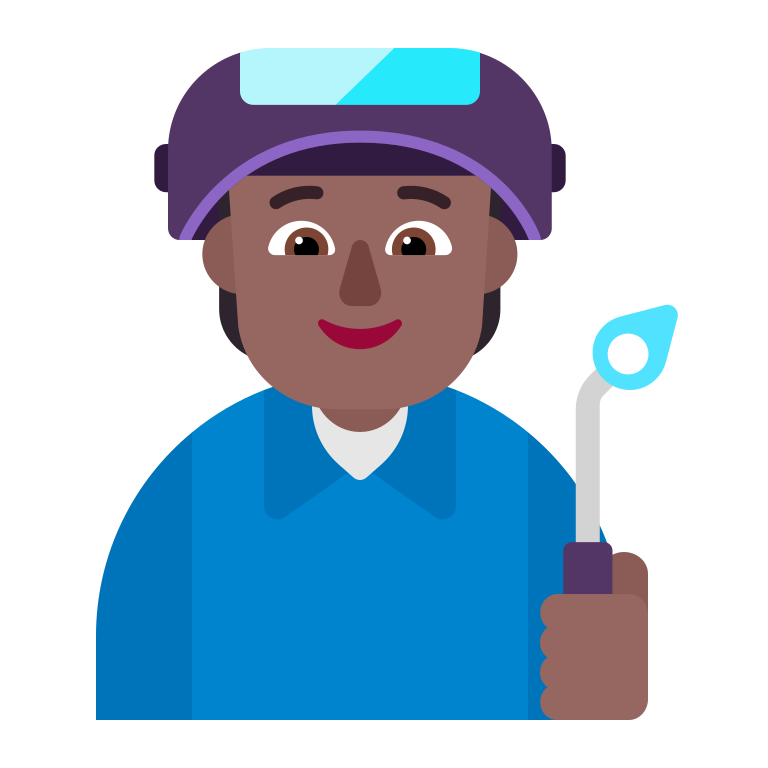
factory worker flat  dark